Question: This is a pretty simple problem, but I can't seem to figure it out.
I have an enormous JSON (about 50,000 lines big) where each section contains a 90th percentile value, a timer name, and a couple other useless pieces of data.
I am trying to make graphs out of the 90th percentile, where the timer name is the same. I used the code found in <URL> to group all the timer names are the same. Here is the code to do that:
'''
var dataGroup = d3.nest()
.key(function(d){
return d.timerName;
})
.entries(info);
'''
So now the JSON is grouped by key/value pair like this:
'''
[{
"key": "Timer1",
"values": [{
"timerName": "Timer1",
"ninetieth": "202",
"year": "2000"
}, {
"timerName": "Timer1",
"ninetieth": "215",
"year": "2002"
}, {
"timerName": "Timer1",
"ninetieth": "179",
"year": "2004"
}, {
"timerName": "Timer1",
"ninetieth": "199",
"year": "2006"
}, {
"timerName": "Timer1",
"ninetieth": "134",
"year": "2008"
}, {
"timerName": "Timer1",
"ninetieth": "176",
"year": "2010"
}]
}, {
"key": "Timer2",
"values": [{
"timerName": "Timer2",
"ninetieth": "100",
"year": "2000"
}, {
"timerName": "Timer2",
"ninetieth": "215",
"year": "2002"
}, {
"timerName": "Timer2",
"ninetieth": "179",
"year": "2004"
}, {
"timerName": "Timer2",
"ninetieth": "199",
"year": "2006"
}, {
"timerName": "Timer2",
"ninetieth": "134",
"year": "2008"
}, {
"timerName": "Timer2",
"ninetieth": "176",
"year": "2013"
}]
}]
'''
I just need help figuring out how to go through and make a separate line chart for each 'key' if that makes sense. So I need a graph for Timer1 with the values for the line chart being all 6 of the 'ninetieth' values under the key named "Timer1".
If anyone can help, that would be amazing!!! Here's the code that I have so far (it creates the box where the graph should be, including tick marks and everything, but no line actually appears on it): <URL>

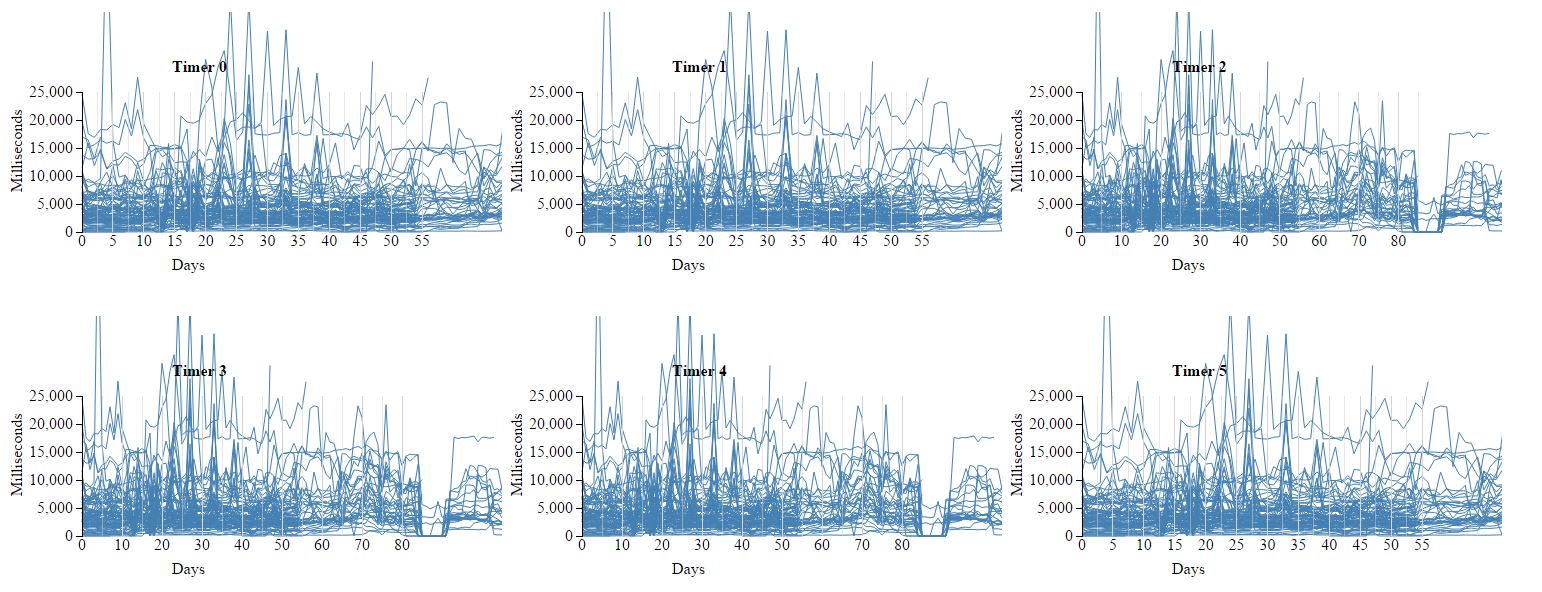
Answer: <URL>
I have updated your fiddle to what I beileve you want.
The main change was
'''
dataGroup.forEach(function(d, i){
graph.append('svg:path')
.attr('d', line(d.values))
.attr('stroke', 'blue')
.attr('stroke-width', 2)
.attr('fill', 'none');
});
'''
to
'''
graph.append('svg:path')
.attr('d', line(data))
.attr('stroke', 'blue')
.attr('stroke-width', 2)
.attr('fill', 'none');
'''
Since you only want to append the current data into the current graph.